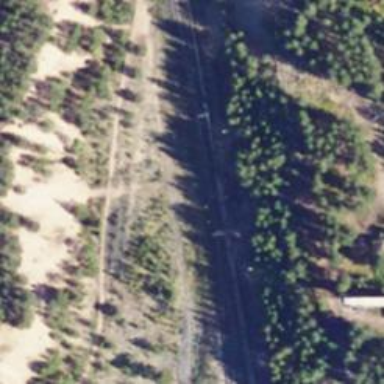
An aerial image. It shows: Rail siding with electrified contact lines for trains.